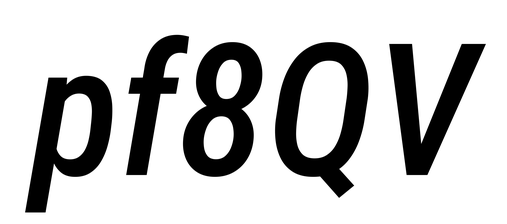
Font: Roboto-Italic_Condensed_Medium_Italic